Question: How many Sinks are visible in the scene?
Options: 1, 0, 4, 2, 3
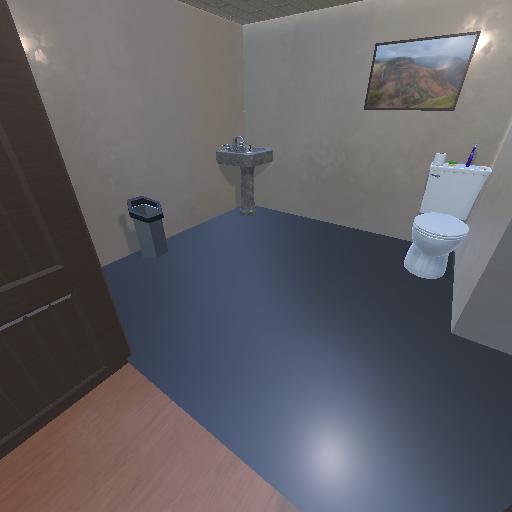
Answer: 1